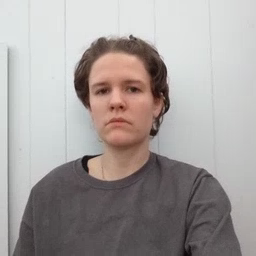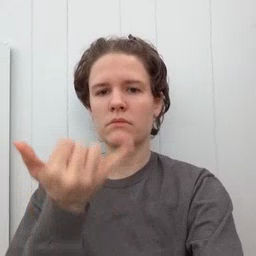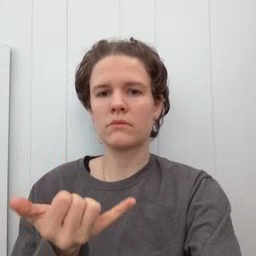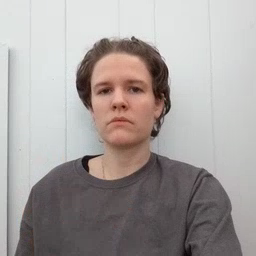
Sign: now